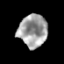
Tissue: prostate
Cell type: T cells
Senescence score: 0.2922
Nuclear area (px): 924
Mean DAPI intensity: 159.583